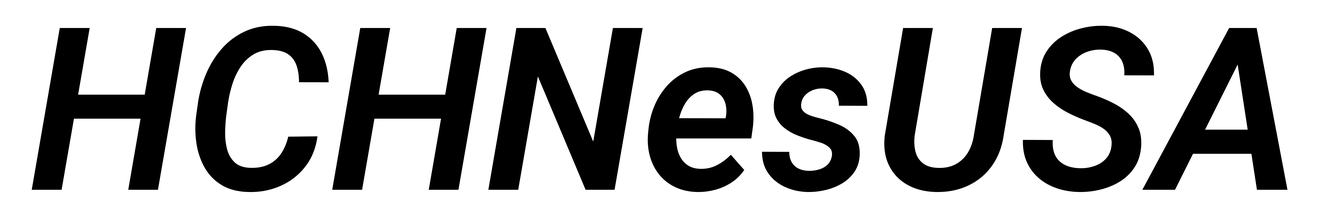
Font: Roboto-Italic_SemiBold_Italic